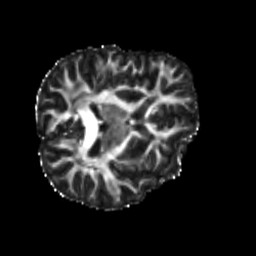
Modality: FA
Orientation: axial
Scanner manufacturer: siemens
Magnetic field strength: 3 T
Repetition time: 4 s
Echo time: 0.0594 s